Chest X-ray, PA view. Patient: 29 years old, sex M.
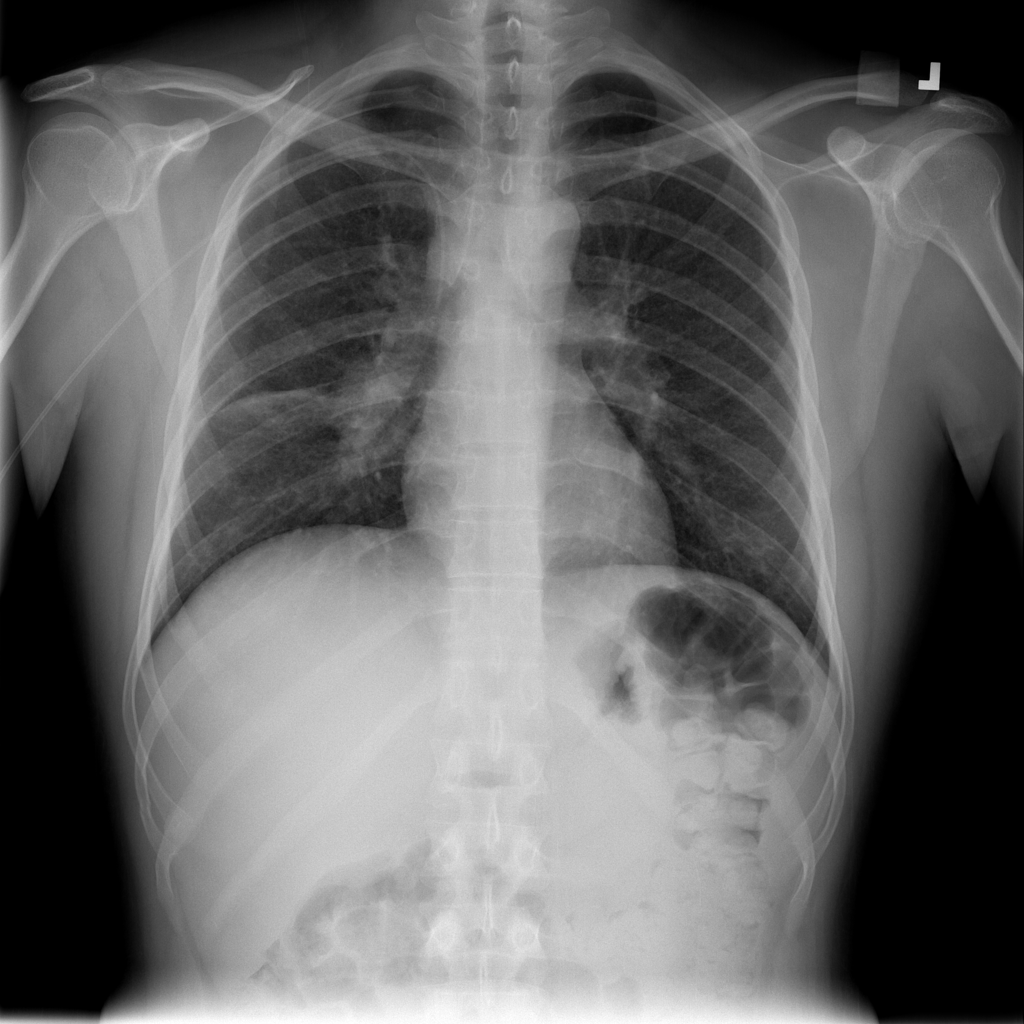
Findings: Pleural_Thickening